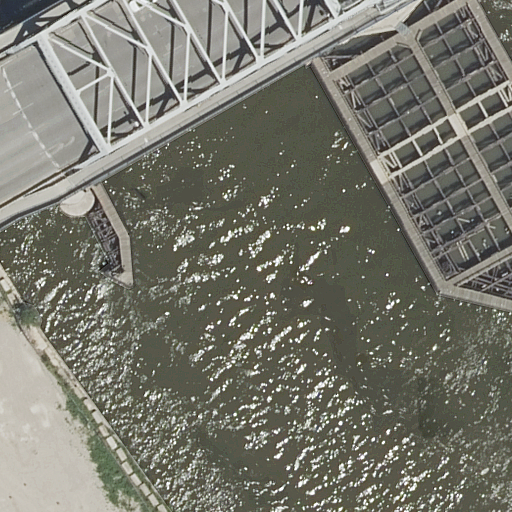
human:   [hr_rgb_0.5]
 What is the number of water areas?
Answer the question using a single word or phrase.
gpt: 1

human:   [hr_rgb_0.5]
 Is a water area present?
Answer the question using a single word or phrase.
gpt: yes

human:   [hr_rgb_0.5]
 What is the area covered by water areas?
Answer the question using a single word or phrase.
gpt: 9766m2

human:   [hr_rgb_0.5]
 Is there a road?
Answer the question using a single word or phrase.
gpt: yes

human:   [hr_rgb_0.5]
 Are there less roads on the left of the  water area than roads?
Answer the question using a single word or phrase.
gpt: yes

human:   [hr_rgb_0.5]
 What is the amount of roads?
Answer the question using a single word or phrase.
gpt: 3

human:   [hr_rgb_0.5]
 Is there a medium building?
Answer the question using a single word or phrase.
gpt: no

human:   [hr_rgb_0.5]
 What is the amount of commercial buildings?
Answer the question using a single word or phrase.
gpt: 0

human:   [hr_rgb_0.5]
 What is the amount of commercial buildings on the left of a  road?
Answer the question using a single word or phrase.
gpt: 0

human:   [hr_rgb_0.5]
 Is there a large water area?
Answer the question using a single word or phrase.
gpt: yes

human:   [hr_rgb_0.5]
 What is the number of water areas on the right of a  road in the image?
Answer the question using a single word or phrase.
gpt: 0

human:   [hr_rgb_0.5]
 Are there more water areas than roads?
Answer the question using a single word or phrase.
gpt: no

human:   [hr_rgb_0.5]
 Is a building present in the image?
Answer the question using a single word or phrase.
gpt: no

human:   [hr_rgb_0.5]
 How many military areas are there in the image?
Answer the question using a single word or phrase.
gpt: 0

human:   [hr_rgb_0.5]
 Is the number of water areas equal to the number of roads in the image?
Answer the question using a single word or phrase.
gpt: no

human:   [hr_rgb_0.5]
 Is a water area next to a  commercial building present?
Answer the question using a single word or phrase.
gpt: no

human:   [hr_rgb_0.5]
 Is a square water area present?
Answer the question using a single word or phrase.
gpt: no

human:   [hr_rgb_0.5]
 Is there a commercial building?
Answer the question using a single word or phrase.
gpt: no

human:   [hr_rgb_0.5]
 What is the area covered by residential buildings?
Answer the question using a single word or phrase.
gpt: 0m2

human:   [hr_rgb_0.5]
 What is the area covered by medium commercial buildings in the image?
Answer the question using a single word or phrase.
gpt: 0m2

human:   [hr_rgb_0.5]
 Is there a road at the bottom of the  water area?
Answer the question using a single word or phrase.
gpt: no

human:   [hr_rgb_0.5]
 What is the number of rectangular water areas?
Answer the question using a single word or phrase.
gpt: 1

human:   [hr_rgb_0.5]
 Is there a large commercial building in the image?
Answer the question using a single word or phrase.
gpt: no

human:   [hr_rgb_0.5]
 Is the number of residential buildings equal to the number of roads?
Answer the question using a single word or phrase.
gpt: no

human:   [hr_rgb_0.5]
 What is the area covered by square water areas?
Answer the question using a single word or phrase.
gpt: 0m2

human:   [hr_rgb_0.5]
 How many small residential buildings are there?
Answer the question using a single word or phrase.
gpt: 0

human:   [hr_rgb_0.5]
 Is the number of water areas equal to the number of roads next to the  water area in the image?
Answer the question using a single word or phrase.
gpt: no

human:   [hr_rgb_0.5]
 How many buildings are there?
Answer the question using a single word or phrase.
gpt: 0

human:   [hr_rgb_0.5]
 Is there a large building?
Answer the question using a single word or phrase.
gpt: no

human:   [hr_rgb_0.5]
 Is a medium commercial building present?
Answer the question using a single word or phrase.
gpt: no

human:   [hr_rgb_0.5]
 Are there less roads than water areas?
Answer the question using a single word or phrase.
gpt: no

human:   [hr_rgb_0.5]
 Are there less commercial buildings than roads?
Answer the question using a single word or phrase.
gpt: yes

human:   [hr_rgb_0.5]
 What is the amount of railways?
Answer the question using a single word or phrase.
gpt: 0

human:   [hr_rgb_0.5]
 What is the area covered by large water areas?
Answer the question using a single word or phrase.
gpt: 9766m2

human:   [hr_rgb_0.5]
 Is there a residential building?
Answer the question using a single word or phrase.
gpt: no

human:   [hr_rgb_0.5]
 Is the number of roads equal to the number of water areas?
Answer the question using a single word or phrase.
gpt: no

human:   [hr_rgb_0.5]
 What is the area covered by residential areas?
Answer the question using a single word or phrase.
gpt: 0m2

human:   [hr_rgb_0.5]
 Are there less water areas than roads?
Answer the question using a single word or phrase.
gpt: yes

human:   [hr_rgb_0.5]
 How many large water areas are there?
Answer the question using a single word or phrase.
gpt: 1

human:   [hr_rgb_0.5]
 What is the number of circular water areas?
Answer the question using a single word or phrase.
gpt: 0

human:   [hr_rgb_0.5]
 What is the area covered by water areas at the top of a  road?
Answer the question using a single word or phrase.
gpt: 0m2

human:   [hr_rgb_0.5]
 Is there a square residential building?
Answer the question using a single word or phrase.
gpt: no

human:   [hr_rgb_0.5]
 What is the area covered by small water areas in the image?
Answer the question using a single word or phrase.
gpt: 0m2

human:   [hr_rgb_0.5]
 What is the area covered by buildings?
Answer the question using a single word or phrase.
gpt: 0m2

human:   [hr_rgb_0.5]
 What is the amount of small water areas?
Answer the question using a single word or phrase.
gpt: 0

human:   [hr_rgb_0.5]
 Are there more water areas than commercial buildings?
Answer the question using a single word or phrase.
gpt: yes

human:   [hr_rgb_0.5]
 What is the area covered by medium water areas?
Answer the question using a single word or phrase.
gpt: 0m2

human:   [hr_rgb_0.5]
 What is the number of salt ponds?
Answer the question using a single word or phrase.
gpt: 0

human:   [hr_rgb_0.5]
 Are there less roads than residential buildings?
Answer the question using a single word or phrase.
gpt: no

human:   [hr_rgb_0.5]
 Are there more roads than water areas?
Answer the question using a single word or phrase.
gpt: yes

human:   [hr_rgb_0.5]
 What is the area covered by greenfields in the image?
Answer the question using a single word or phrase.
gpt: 0m2

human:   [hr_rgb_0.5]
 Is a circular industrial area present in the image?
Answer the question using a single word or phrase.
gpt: no

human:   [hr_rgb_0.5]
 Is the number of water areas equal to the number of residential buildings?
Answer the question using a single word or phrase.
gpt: no

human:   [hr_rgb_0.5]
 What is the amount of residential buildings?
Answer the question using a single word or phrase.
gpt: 0

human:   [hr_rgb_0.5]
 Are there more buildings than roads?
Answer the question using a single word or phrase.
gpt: no

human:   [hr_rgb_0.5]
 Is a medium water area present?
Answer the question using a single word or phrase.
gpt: no

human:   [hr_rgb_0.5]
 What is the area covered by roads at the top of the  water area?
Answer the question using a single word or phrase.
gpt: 0m2

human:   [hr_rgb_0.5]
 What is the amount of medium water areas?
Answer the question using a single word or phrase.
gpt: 0

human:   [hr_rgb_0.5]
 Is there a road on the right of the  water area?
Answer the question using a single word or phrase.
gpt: no

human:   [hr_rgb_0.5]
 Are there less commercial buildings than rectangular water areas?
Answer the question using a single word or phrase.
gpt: yes

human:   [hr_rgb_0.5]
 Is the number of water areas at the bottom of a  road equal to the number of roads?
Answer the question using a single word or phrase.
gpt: no

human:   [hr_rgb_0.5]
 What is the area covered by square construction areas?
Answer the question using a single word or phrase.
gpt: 0m2

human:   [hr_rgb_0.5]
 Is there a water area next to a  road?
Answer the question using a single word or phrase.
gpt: yes

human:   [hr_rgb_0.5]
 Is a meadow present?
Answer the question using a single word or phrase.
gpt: no